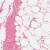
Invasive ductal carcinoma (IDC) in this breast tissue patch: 0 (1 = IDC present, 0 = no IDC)